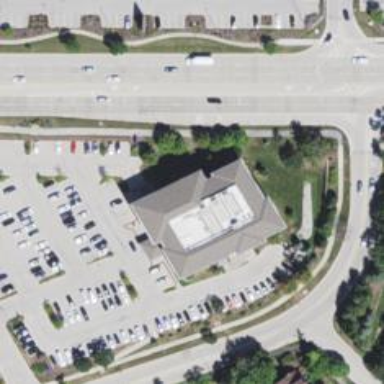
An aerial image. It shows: Clinic building offering healthcare services.